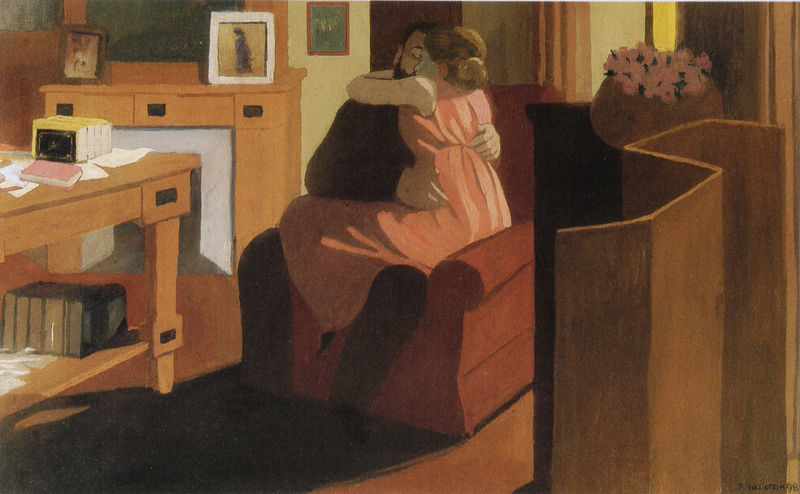
Titel: Sujet amoureux: Couple dans un intérieur avec paravent, Intime Szene: Interieur mit Liebespaar und Wandschirm
Künstler: Félix Vallotton
Institution: Sammlung Josefowitz
Schlagwörter: blau, blätter, dunkel, gemälde, mann, schatten, gelb, impressionismus, menschen, ocker, sitzen, blumen, braun, bunt, fenster, frau, holz, kleid, kreide, licht, nacht, orange, pastell, raum, rücken, schwarz, stuhl, tisch, tür, weiss, zeichnung, zimmer, rose, rosen, rot, beige, malerei, teppich, bart, regal, wand, arme, falten, rahmen, schale, bild, hände, innenraum, möbel, signatur, vorhang, öl, boden, haare, interieur, sessel, paar, rosa, genre, kamin, kinder, krug, vase, beine, blumentopf, topf, aktenordner, arbeitszimmer, bilder, bilderrahmen, bücher, fotos, kommode, kuss, küssen, leidenschaft, liebe, papier, papiere, parabon, ruhe, schrank, schreibtisch, sofa, umarmung, unterlagen, wohnzimmer, zärtlichkeit, hopper, abstrakt, modern, amerika, romantik, angst, chair, cushion, embrace, hands, kiss, red, white, armchair, black, bun, carpet, dress, green, hair, painting, room, seated, sitting, table, wall, wohnung, woman, yellow, paravant, paravent, uhr, flowers, picture, pictures, pink, schublade, brown, floor, erotik, foto, holztisch, umarmen, pärchen, buch, sex, bluemn, par, arzt, reduziert, sims, liebespaar, ehe, schoss, seiten, wood, verliebt, man, liebende, girl, head, house, lap, light, frame, color, shadow, beard, books, couple, desk, photo, papers, frames, love, wohnraum, human, basket, arms, fireplace, kreid, art, partnerschaft, legs, sachlichkeit, fingers, book, chest, shoulders, spanische wand, intim, umschlungen, shadows, sleep, contemporary, canvas, fresco, zimer, impressionistic, humans, patientin, tan, gelg, doorway, kissing, lovers, surrealism, impression, beischlaf, daughter, enterieur, parawan, büscher, hug, romance, furniture, wife, rosa kleid, psychologe, lighting, living room, blooms, bill, hugging, relationship, sora, rajmen, bürgerlichkeit, picutre, rota, bild sessel, bills, chairman, spießigkeit, recliner, ramantic, coffee table